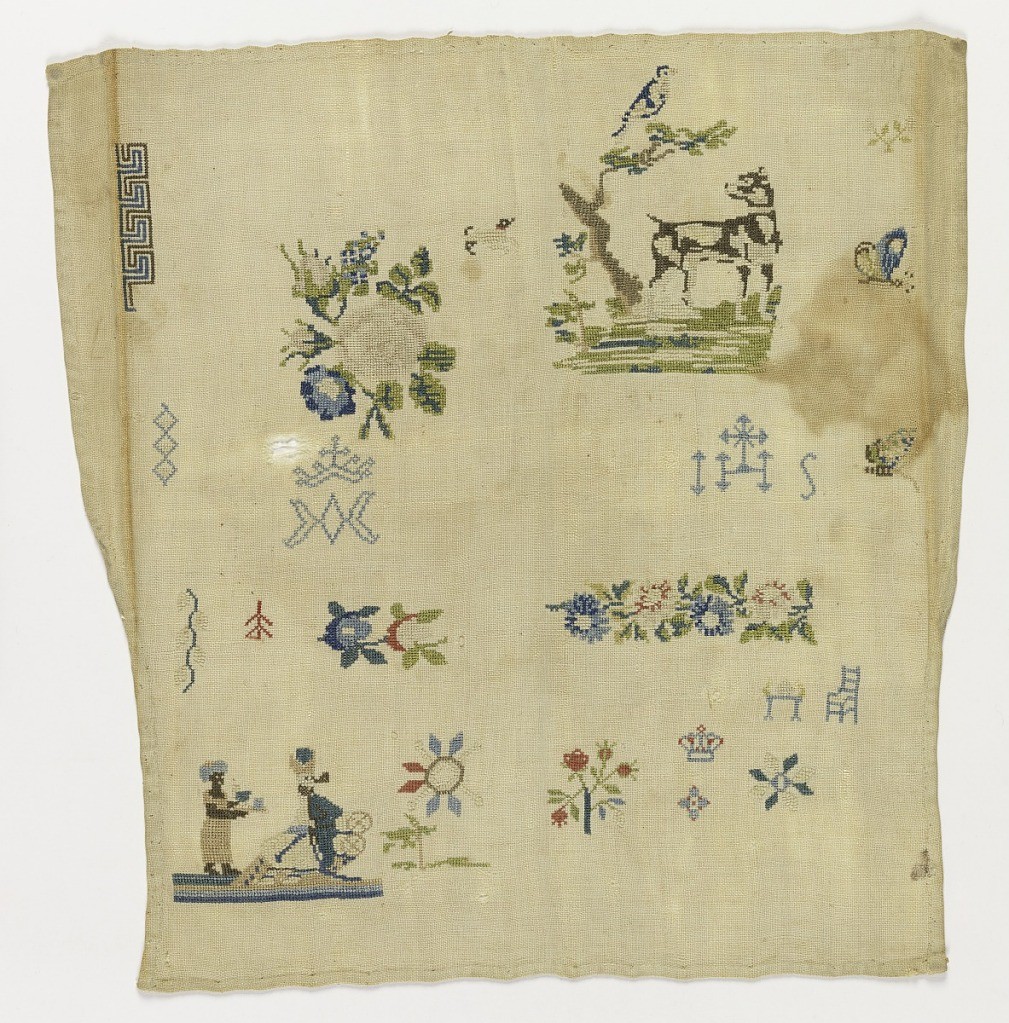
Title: Sampler
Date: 1800–1850
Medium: silk on linen Technique: cross stitch on plain weave foundation. Counted stitches.
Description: Scattered motifs including a dog under a tree, flowers and eastern potentate with servant. Irregular shape and hemmed on four sides.